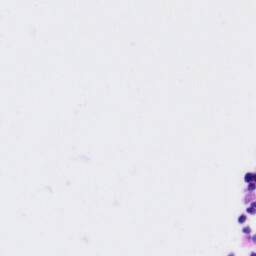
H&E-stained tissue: Tonsil